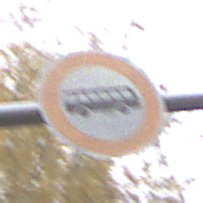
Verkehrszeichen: VerbotKraftomnibusse
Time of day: MorningAfternoon
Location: Outdoor (Urban)
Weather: PartlyCloudy
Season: NotSpecified
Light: Natural